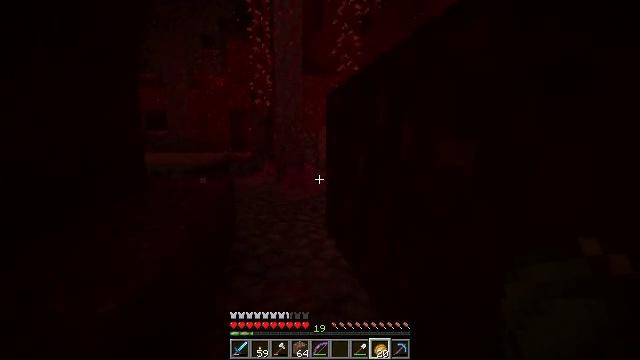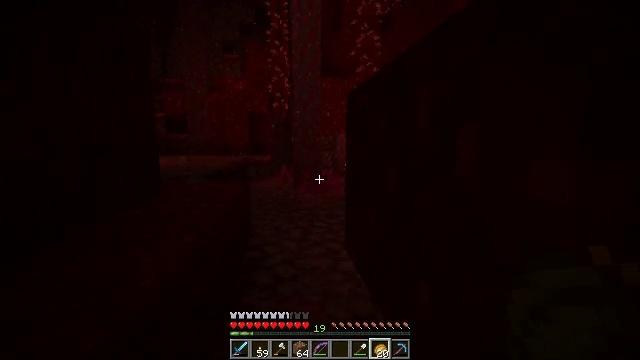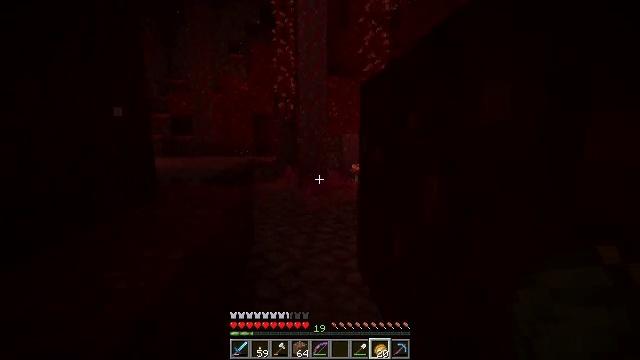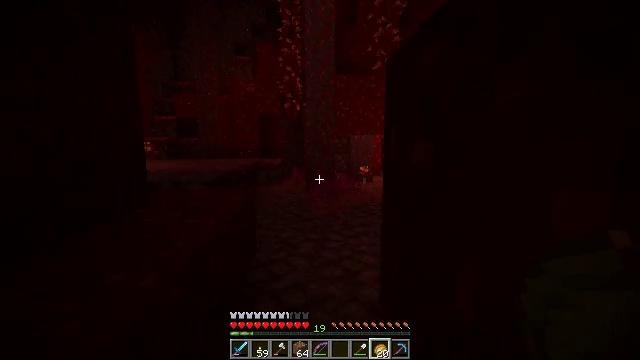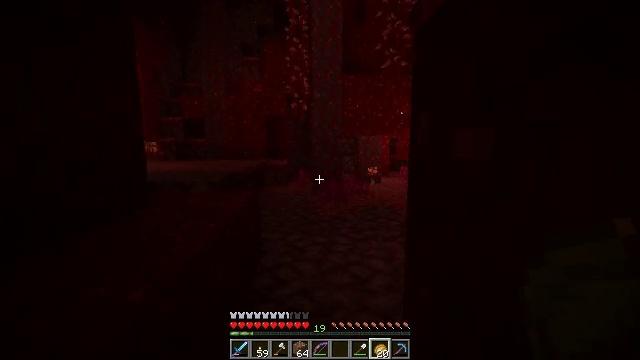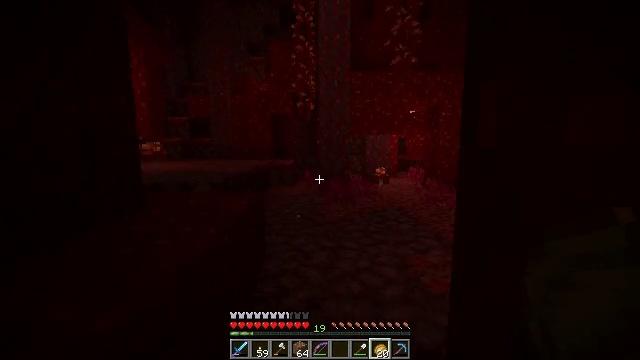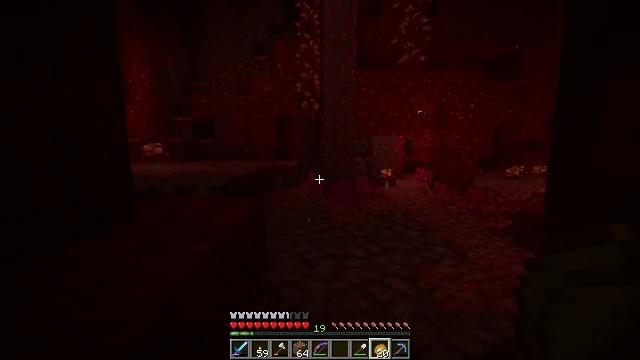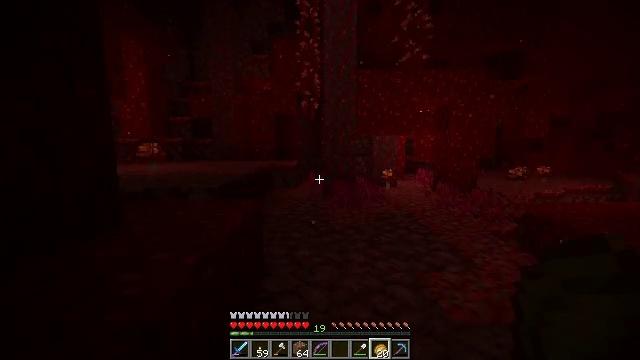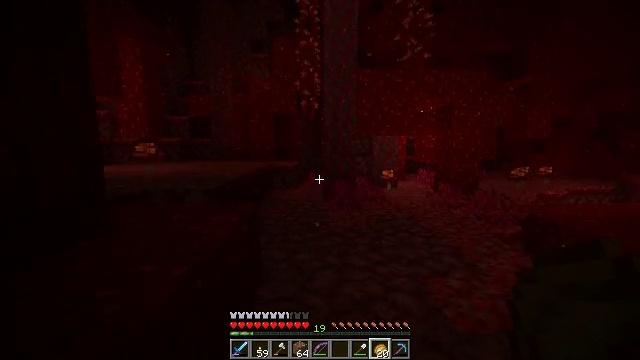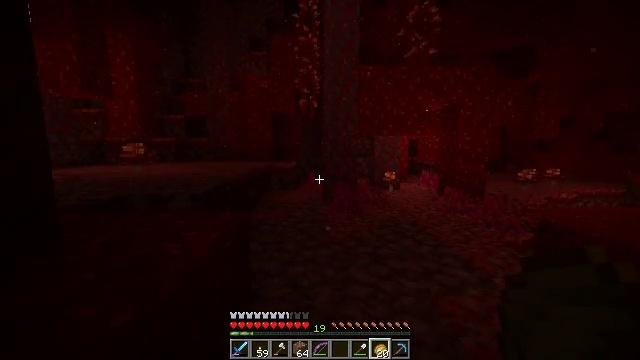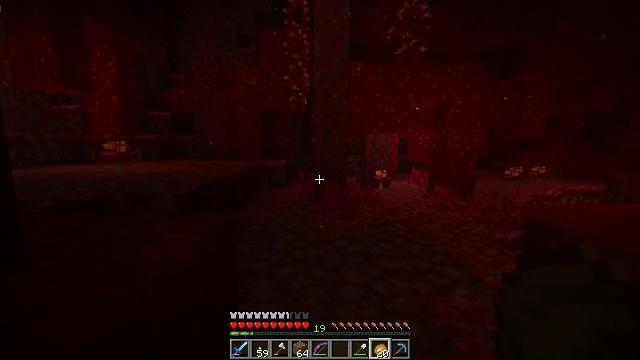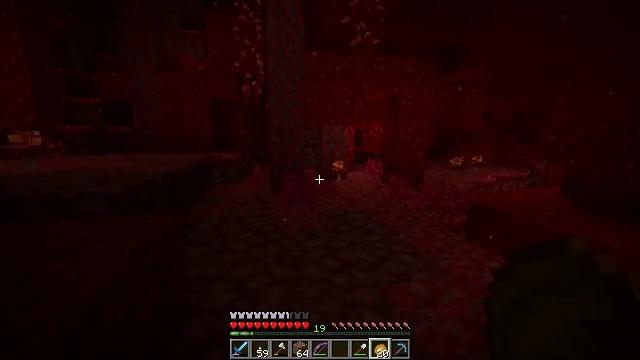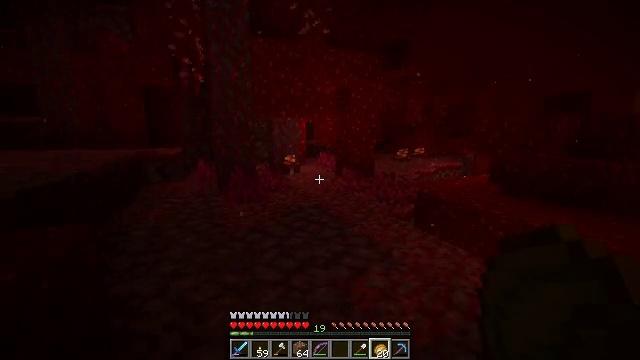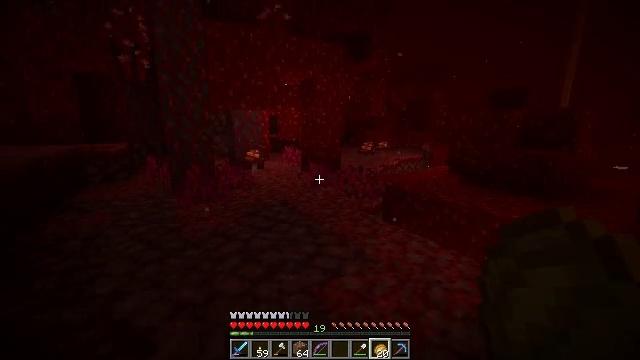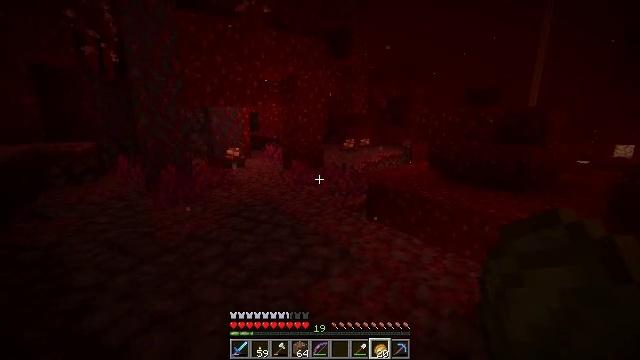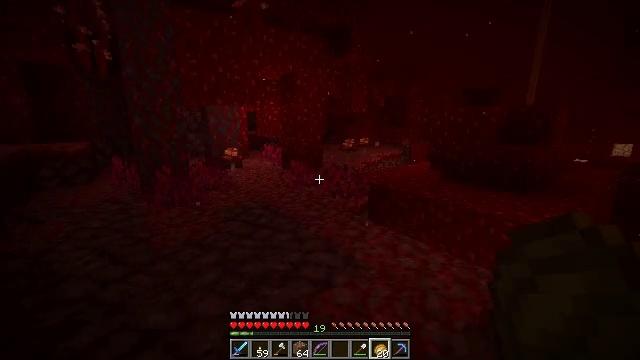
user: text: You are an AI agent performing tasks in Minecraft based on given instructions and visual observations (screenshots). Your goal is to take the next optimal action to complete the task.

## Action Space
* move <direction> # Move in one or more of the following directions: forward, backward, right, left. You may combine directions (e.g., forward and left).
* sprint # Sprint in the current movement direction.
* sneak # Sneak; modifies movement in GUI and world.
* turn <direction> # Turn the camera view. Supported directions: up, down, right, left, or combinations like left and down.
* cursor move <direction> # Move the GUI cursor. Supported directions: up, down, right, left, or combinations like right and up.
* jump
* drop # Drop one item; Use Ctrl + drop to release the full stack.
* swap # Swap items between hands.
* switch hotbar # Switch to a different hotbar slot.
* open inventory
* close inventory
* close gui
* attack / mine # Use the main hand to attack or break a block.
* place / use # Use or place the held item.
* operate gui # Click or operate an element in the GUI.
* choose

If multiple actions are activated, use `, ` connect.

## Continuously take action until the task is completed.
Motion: motion action
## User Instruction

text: Collect crimson roots for crafting.
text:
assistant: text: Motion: move forward, turn left
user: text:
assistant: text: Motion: move forward, turn left
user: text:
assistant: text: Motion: move forward, turn left
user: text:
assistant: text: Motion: move forward, turn left
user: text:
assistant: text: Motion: move forward, turn left
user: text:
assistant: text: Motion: move forward, turn left
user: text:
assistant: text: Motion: move forward
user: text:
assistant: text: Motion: move forward
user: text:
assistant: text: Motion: move forward
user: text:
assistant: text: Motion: move forward, turn right
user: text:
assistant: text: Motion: move forward, turn right and down
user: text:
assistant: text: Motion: move forward, turn right and down
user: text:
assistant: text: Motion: move forward, turn right and down
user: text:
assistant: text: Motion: turn right
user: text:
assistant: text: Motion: no_op
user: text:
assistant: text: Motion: move forward
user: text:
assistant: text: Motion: move forward
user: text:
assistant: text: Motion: move forward
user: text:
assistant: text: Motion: no_op
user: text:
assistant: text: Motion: move forward
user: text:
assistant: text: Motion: move forward
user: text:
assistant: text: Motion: move forward
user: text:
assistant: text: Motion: move forward
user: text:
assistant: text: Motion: move forward
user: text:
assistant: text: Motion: move forward
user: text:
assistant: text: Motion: move forward
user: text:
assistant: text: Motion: move forward
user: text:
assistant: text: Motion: move forward, turn right
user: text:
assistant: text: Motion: move forward, turn right and down
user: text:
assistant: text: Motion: move forward, turn right